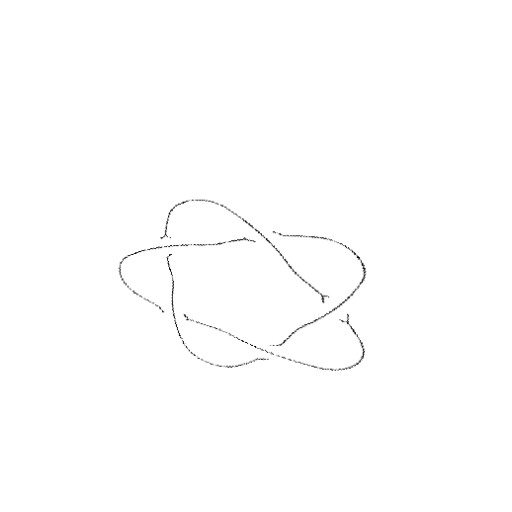
Crossing number: 5